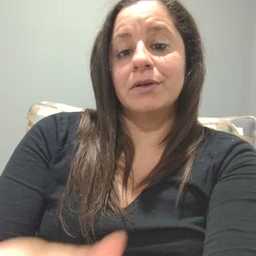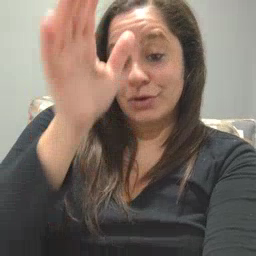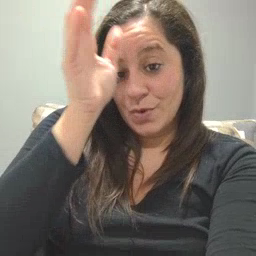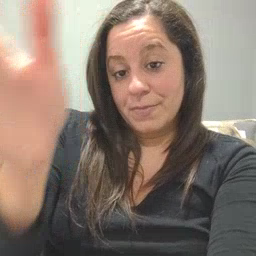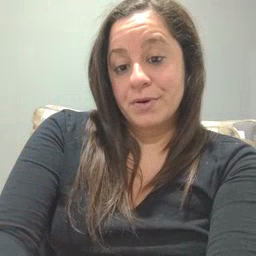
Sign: grandpa